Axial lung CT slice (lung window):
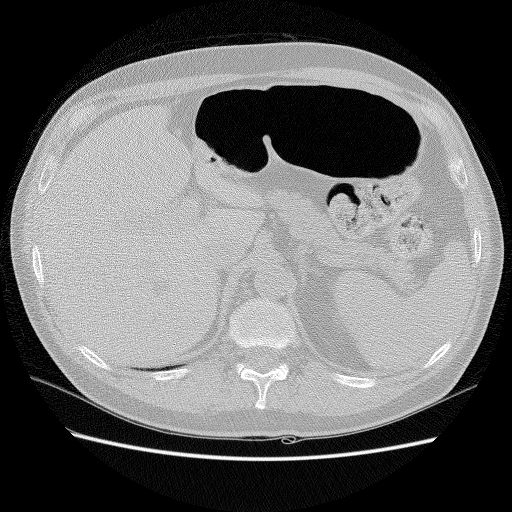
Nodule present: no